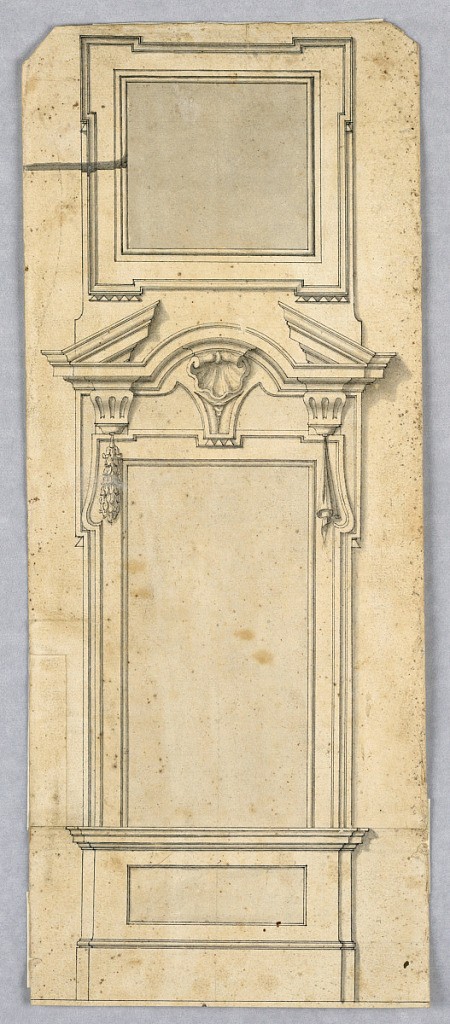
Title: Project for a Window
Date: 1730–1740
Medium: Pen and ink, brush and wash on off-white laid paper
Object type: Drawing
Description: View of a window in the main story of a building, with a mezzanine above it.